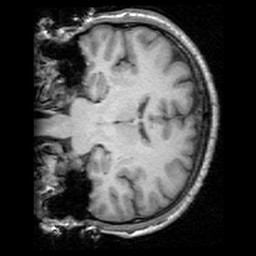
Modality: T1w
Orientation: coronal
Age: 32